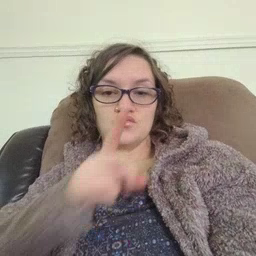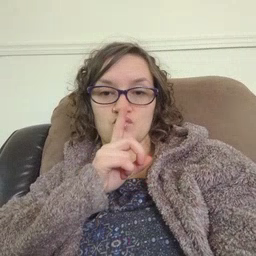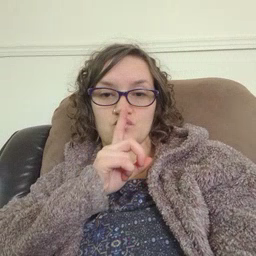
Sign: shhh